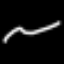
Label: squiggle